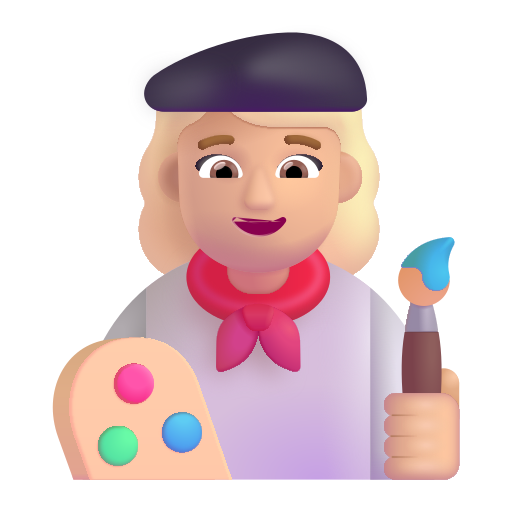
woman artist color  light